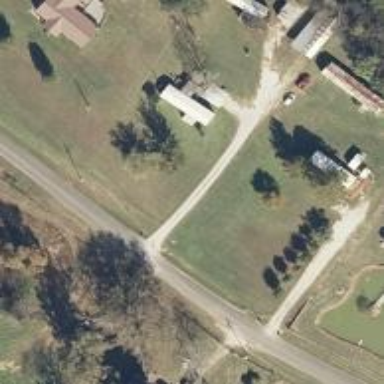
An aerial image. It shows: Driveway leading to service road.